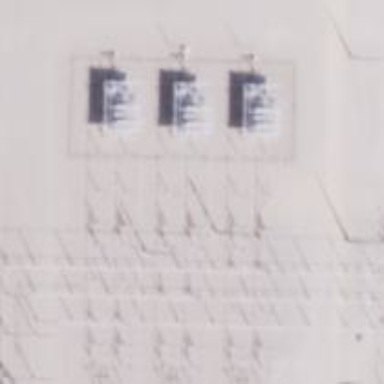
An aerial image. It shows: Switch for power supply.